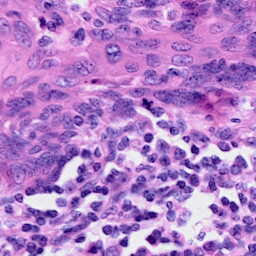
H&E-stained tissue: Cervix